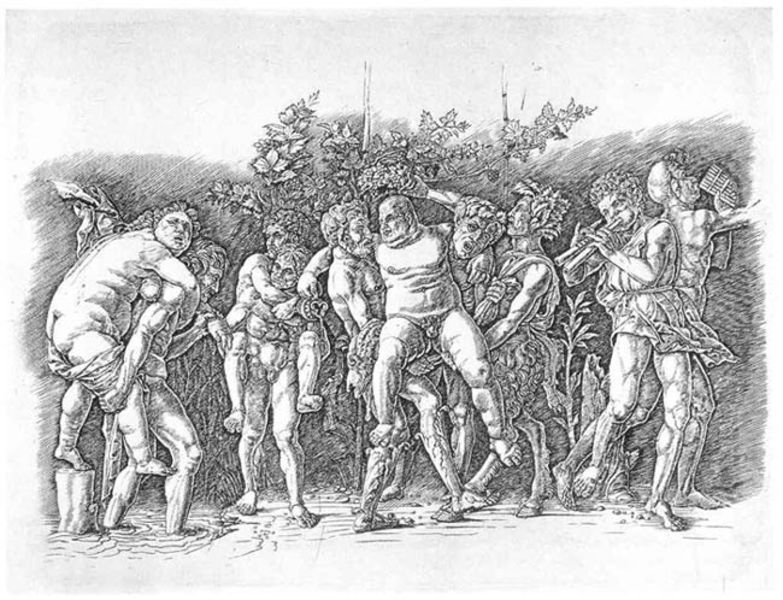
Titel: Das Bacchanal mit Silen
Künstler: Andrea Mantegna
Standort: Karlsruhe
Institution: Staatliche Kunsthalle Karlsruhe
Schlagwörter: akt, baum, blätter, kampf, laub, mann, meer, nackt, schatten, wasser, weiß, bäume, fluss, frauen, menschen, see, ufer, brust, busen, frau, grau, männer, rücken, schwarz, zeichnung, tuch, fest, tanz, bart, betrunken, betrunkene, bärte, feier, gelage, hose, saufen, trinken, tragen, instrument, bach, büsche, gehen, sträucher, insel, blatt, gesang, instrumente, musik, musiker, pflanzen, locken, renaissance, esel, sack, ranken, trauben, beine, hufe, grafik, graphik, weis, wein, dick, weib, bauch, nackte, fett, spiel, paradies, penis, antike, nakt, waten, druck, druckgraphik, druckgrafik, schwarz weiß, holzstich, radierung, stich, rennen, lustig, vorderseite, flöte, weintrauben, doppelkinn, antik, bacchus, satyr, faun, kentaur, mischwesen, pan, fabelwesen, fröhlich, parade, weinblätter, reben, weinranken, kupferstich, sünde, bock, träger, ziegenbock, ziege, flöten, panflöte, druch, trunken, bacchanal, dionysos, weinberg, weinreben, hoden, faune, blasinstrumente, musikinstrumente, feist, weingott, krönen, baccus, huckepack, drck, schalmei, instrumnet, ziegenbeine, baccanal, trgen, zymbel, po, 1600, blätter#, bachhanten, 7trauben, bachhuns, 2. reihe